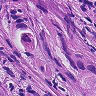
Metastatic tissue present: yes